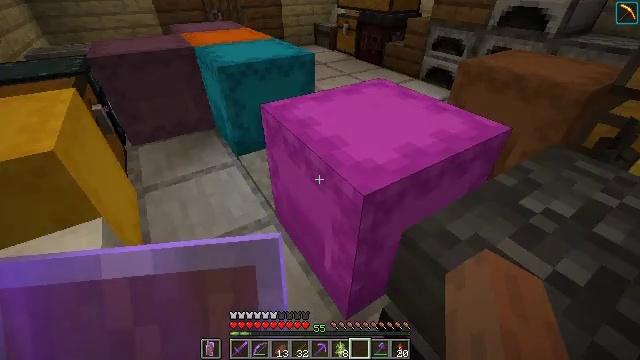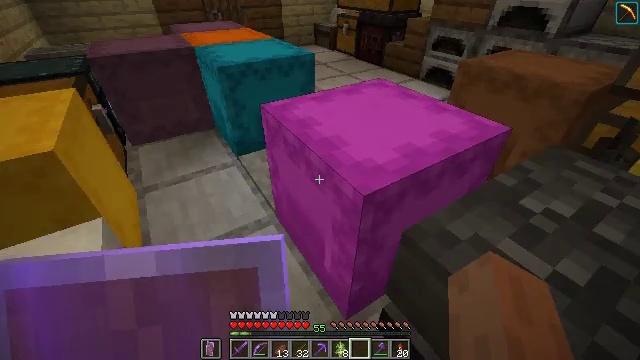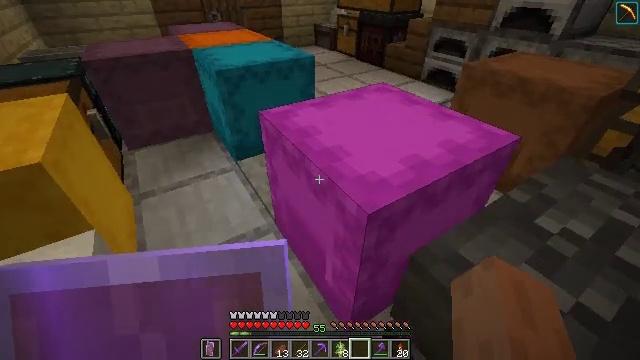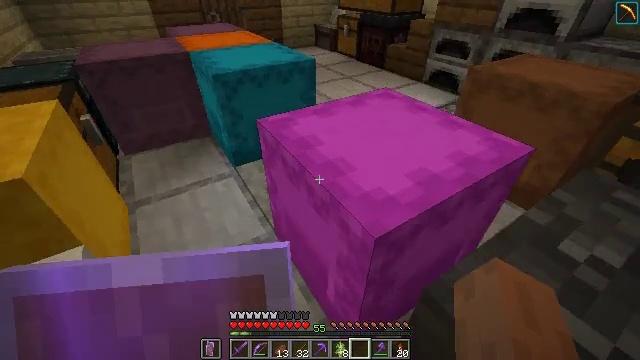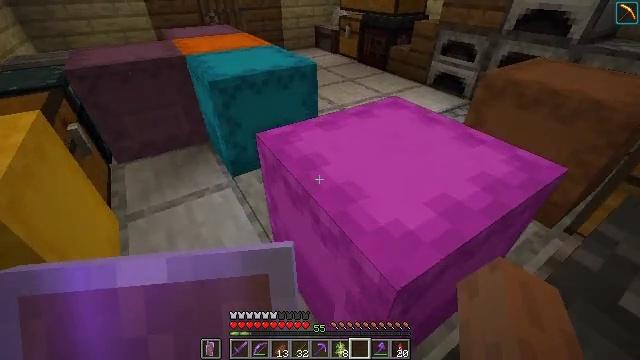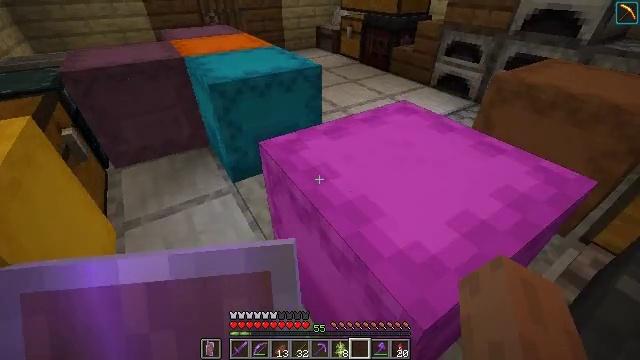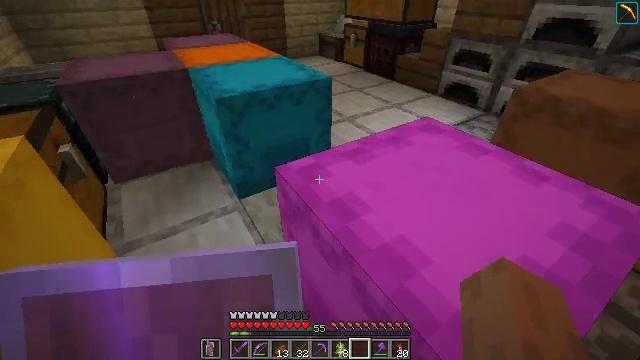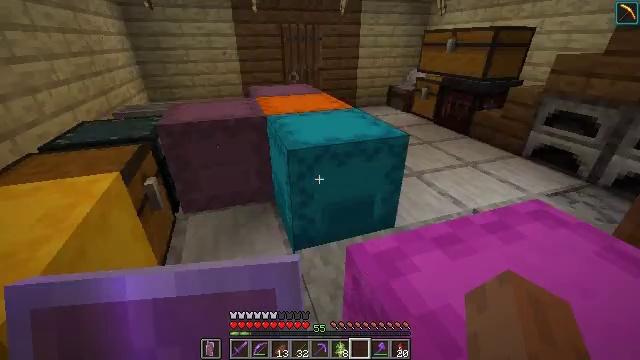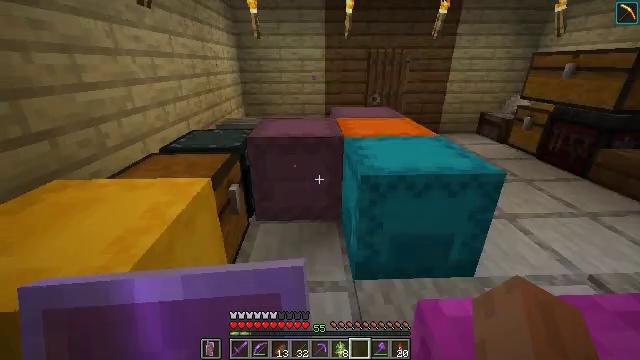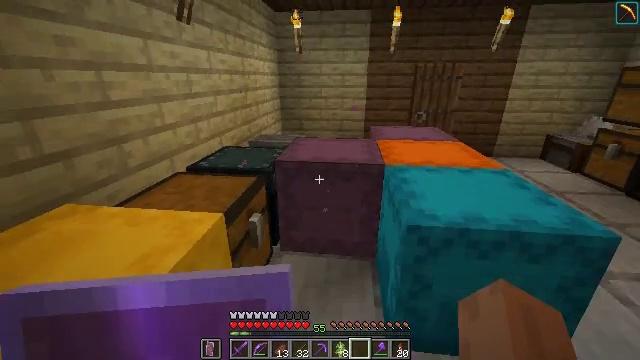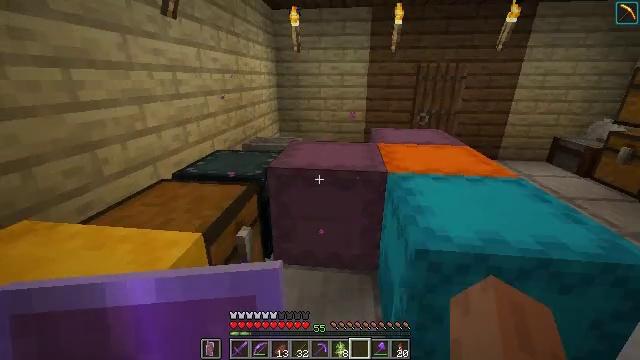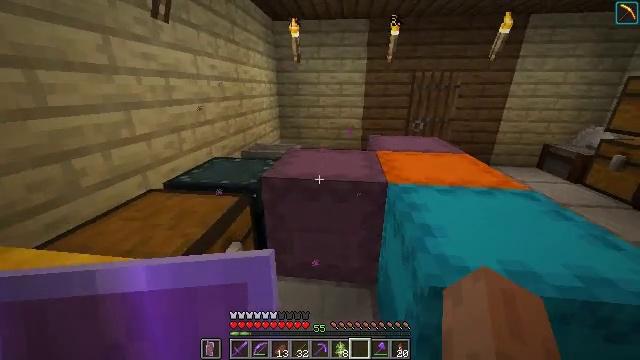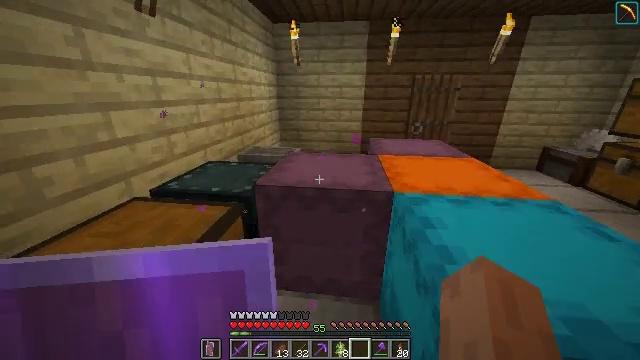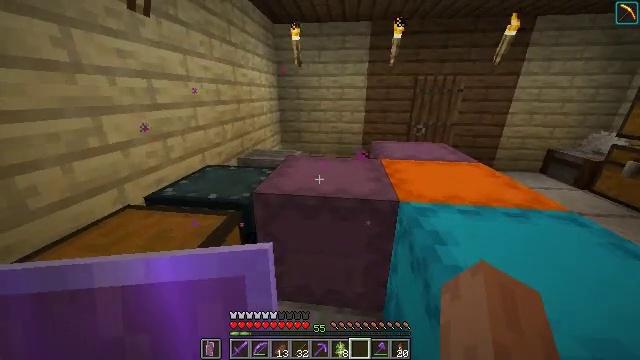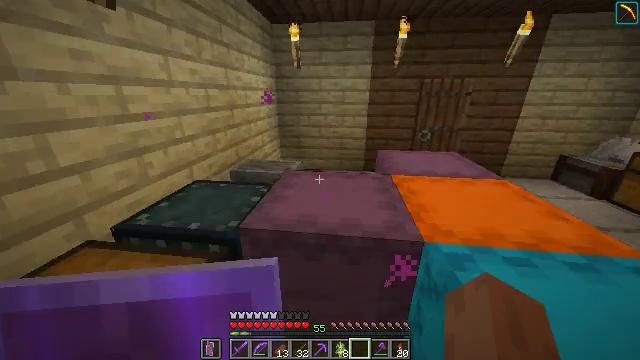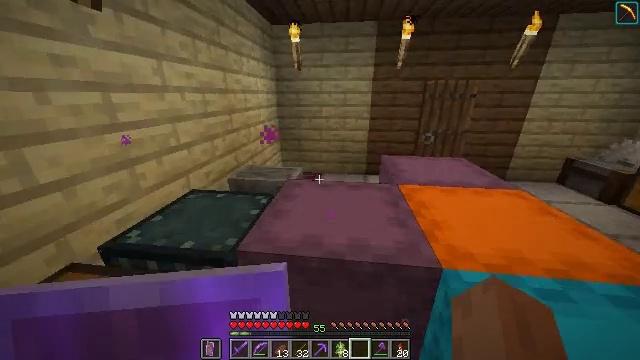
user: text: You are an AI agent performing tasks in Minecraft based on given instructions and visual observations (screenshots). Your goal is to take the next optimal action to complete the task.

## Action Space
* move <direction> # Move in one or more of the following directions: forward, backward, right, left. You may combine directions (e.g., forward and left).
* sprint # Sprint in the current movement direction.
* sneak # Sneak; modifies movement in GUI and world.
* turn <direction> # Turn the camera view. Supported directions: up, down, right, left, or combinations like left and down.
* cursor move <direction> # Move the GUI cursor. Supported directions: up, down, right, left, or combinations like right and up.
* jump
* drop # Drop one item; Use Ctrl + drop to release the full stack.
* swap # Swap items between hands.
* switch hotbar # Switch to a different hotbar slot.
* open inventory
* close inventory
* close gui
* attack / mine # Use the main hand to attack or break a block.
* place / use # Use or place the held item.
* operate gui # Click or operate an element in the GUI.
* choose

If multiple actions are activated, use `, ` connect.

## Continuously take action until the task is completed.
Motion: motion action
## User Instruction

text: Collect birch leaves from the tree.
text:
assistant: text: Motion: no_op
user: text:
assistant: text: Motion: move forward
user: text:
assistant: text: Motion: move forward
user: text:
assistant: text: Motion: move forward
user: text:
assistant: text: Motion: move forward, sprint
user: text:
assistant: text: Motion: move forward, sprint, turn up
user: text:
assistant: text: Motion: move forward, sprint, turn left and up
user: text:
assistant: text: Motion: move forward, sprint, turn left and up
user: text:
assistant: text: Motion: move forward, sprint, turn left and up
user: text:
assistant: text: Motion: move forward, sprint
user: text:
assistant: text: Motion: move forward, sprint
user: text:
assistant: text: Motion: move forward, sprint
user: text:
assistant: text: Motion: move forward, sprint
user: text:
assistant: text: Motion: move forward, sprint
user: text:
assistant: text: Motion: move forward, sprint, jump
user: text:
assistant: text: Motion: move forward, sprint, turn right, jump
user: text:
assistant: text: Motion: move forward, sprint, turn right, jump
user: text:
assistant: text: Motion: move forward, sprint, turn right, jump
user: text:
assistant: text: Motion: move forward, sprint, turn right
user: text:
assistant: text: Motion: move forward, sprint, turn right
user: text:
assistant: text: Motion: move forward, sprint
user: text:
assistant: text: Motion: move forward, sprint
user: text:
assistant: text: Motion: move forward, sprint
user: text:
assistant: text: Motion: move forward, sprint
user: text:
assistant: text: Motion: move forward, sprint
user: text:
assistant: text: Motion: move forward, sprint
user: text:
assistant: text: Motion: move forward, sprint
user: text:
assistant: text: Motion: move forward, sprint
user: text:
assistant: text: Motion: move forward, sprint
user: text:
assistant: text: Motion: move forward, sprint